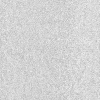
Atmospheric dust classification: dusty